Question: I am new in iOS developing. I am developing an application for portrait and landscape for iPhone.
When i am running app Its running properly in Portrait mode.
But When I change mode from portrait to landscape my view is not going to display proper.
Below I have attached images or portrait mode and landscape mode.!
<URL>

Problem :- There are two button in portrait mode but there are only one button in landscape mode..
I have tried number of combination of resizing. But dont getting proper output.
Thank you in advance.
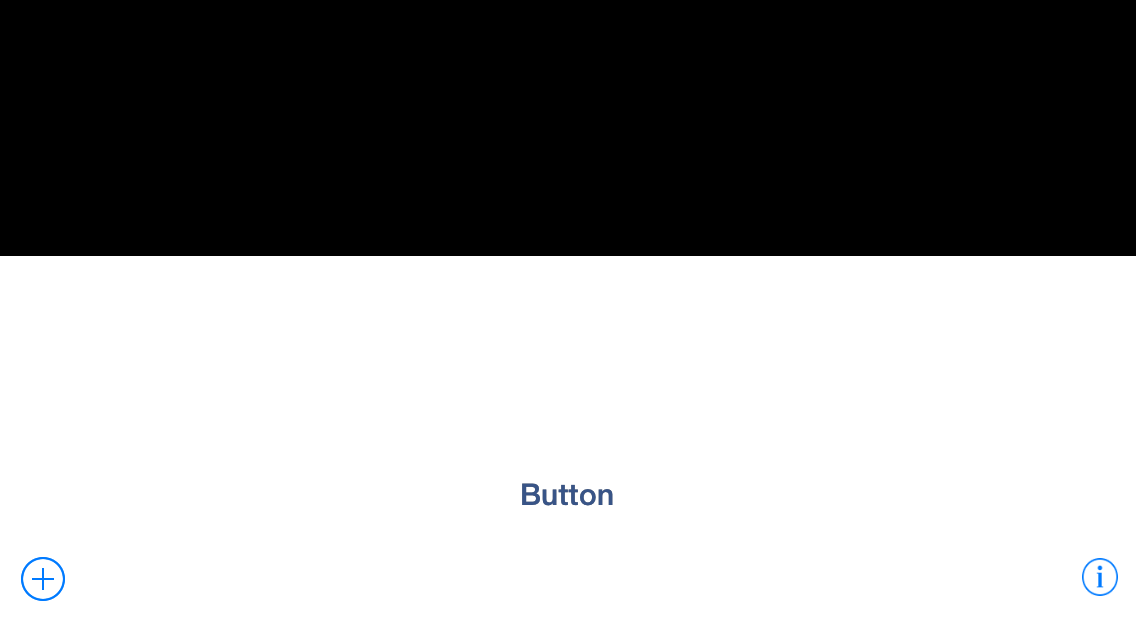
Answer: Thanks for all.
I got My answer.
as below

Also property of both buttons.